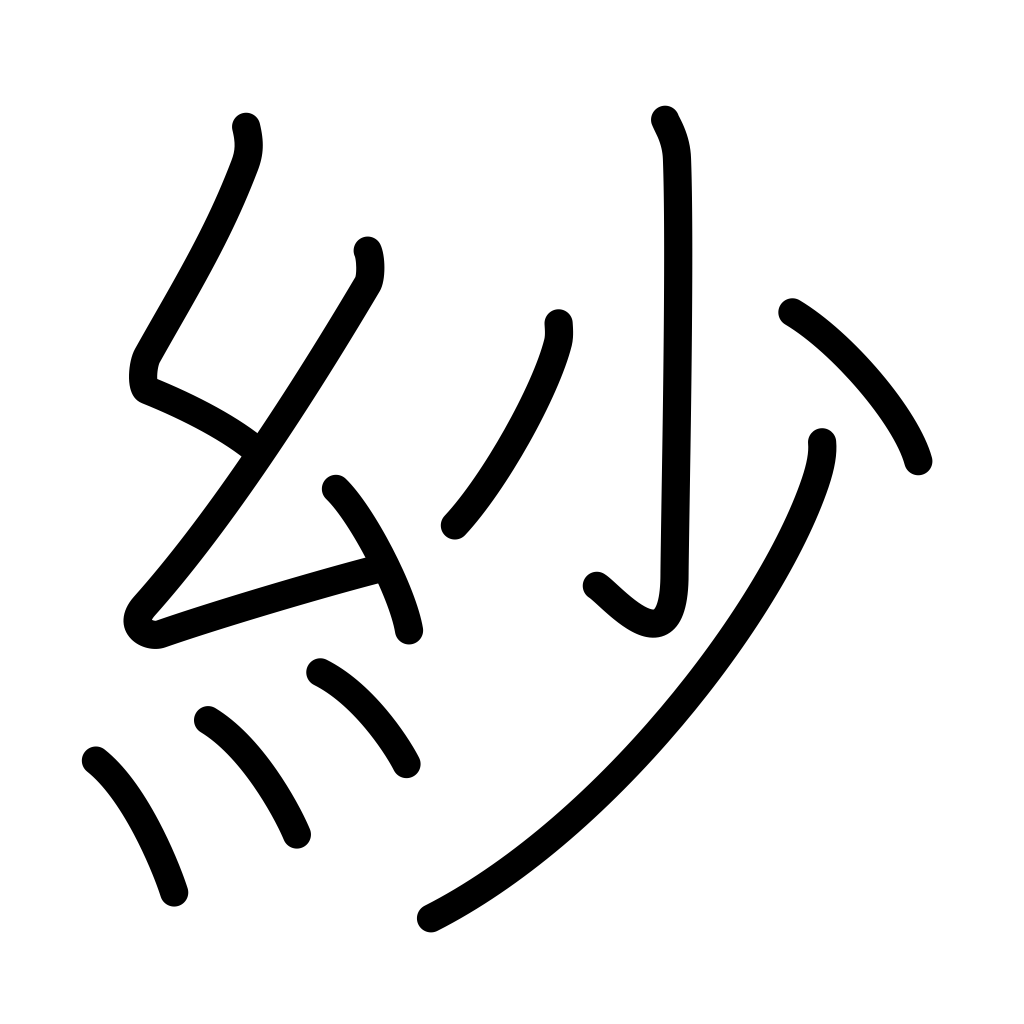
Meaning: gauze, gossamer